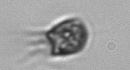
Label: Balanion